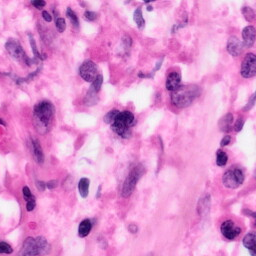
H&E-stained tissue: Pancreatic